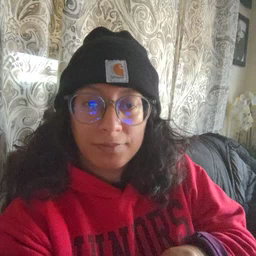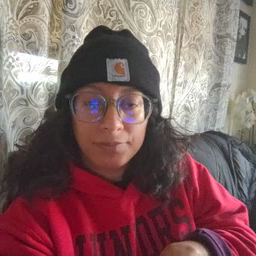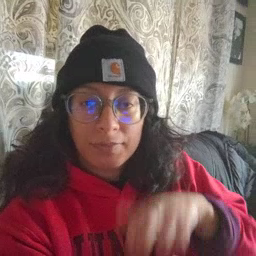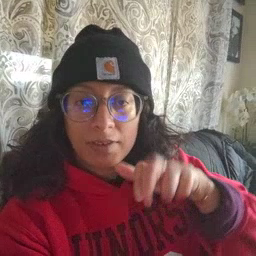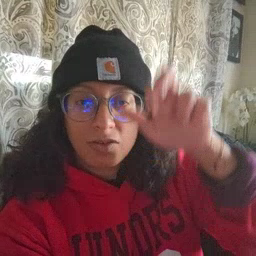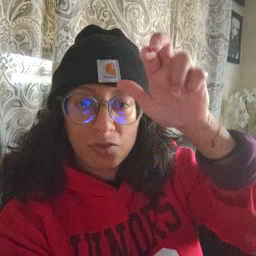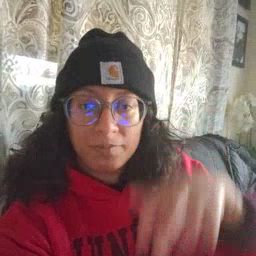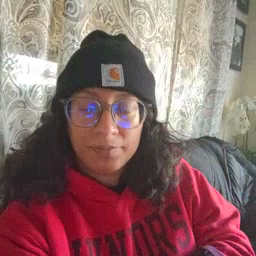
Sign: stairs